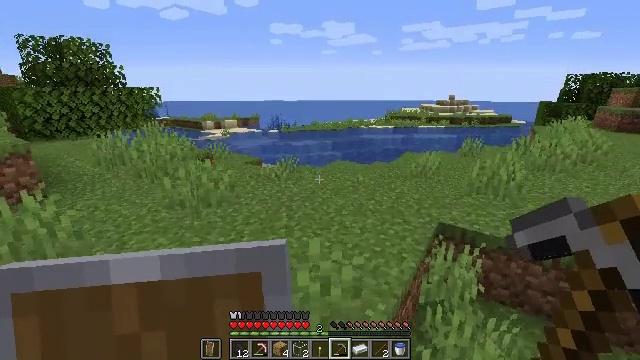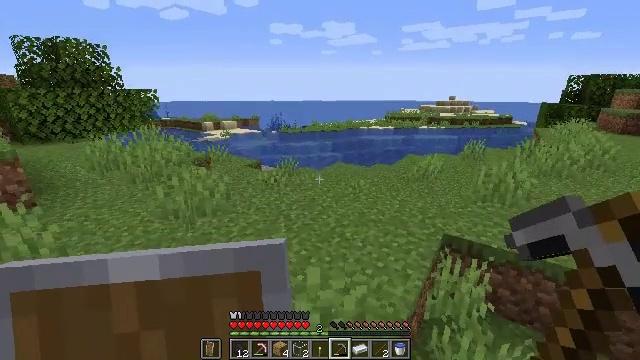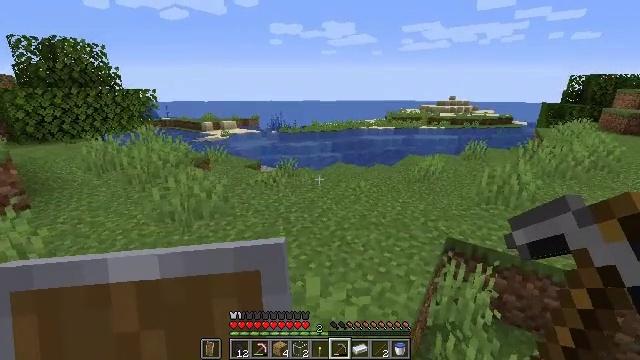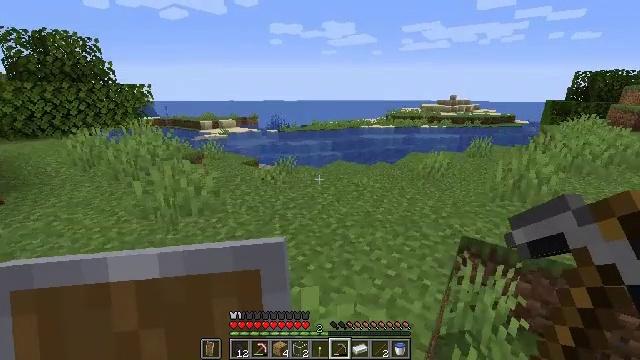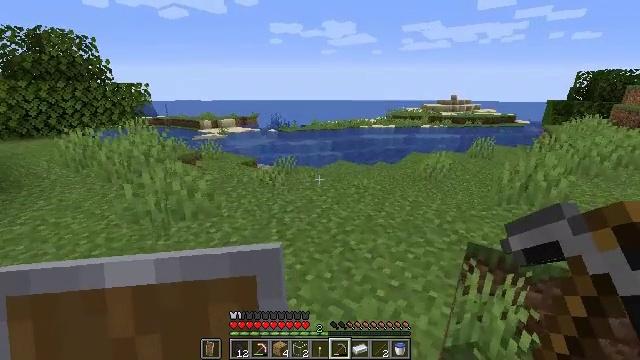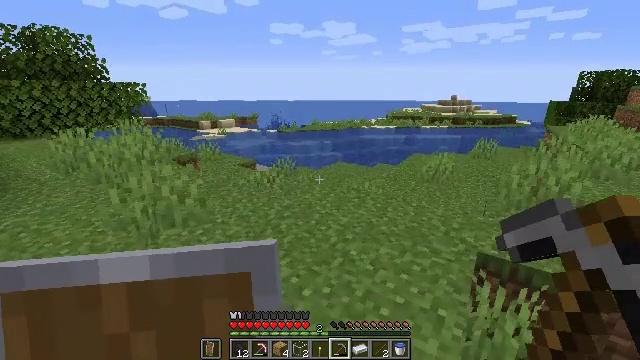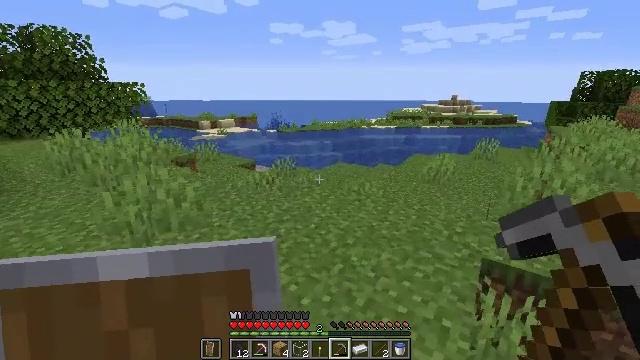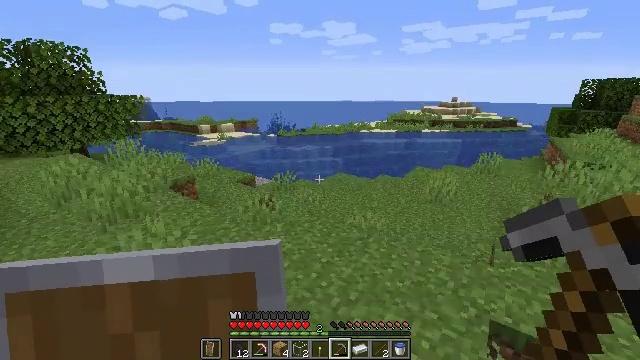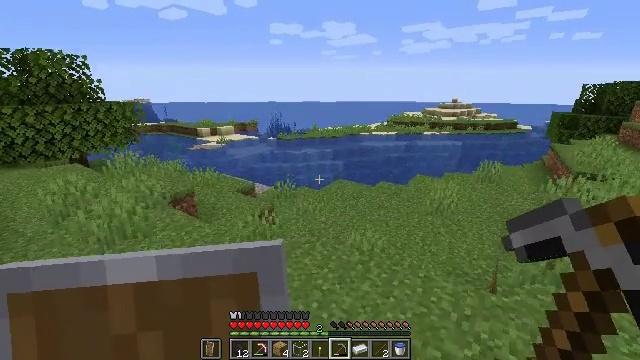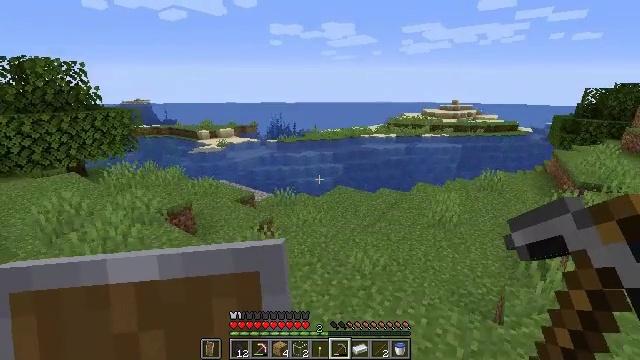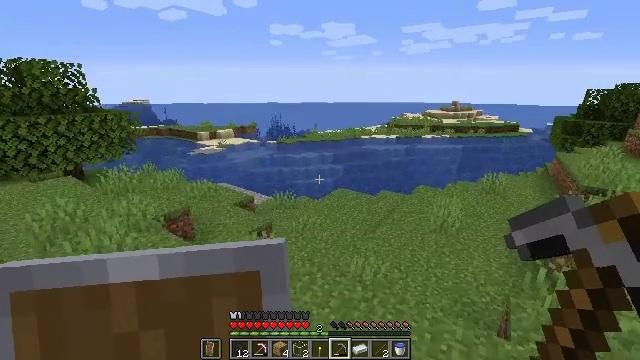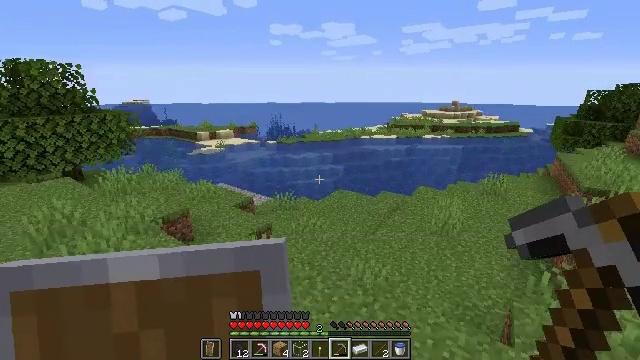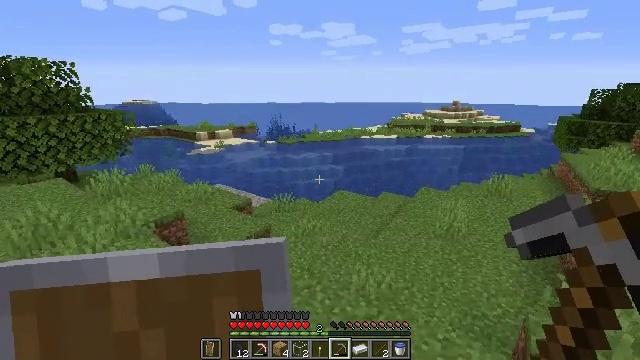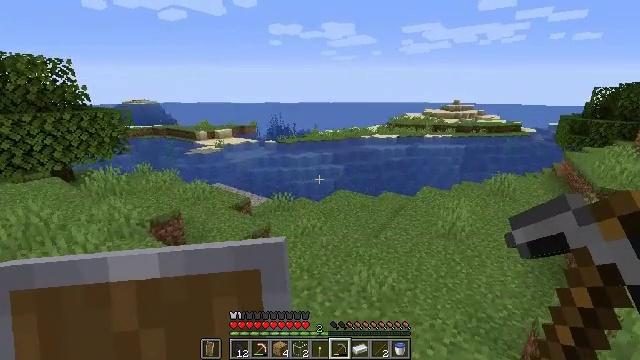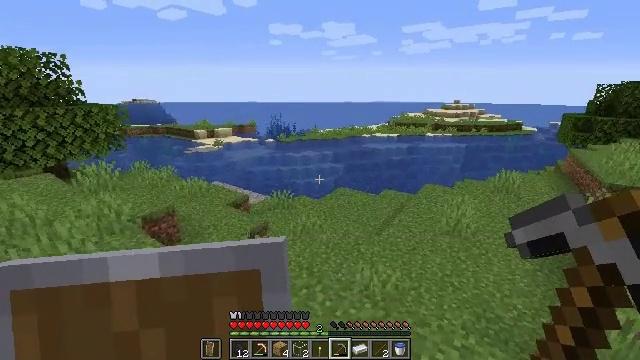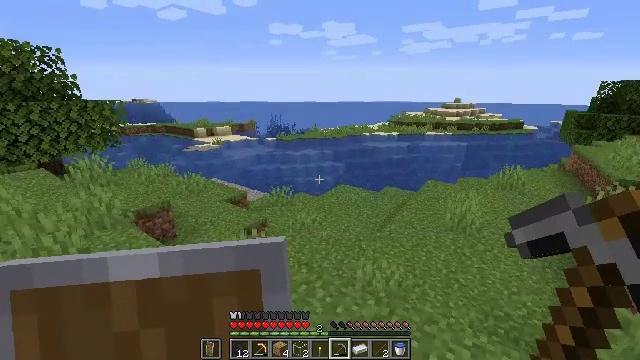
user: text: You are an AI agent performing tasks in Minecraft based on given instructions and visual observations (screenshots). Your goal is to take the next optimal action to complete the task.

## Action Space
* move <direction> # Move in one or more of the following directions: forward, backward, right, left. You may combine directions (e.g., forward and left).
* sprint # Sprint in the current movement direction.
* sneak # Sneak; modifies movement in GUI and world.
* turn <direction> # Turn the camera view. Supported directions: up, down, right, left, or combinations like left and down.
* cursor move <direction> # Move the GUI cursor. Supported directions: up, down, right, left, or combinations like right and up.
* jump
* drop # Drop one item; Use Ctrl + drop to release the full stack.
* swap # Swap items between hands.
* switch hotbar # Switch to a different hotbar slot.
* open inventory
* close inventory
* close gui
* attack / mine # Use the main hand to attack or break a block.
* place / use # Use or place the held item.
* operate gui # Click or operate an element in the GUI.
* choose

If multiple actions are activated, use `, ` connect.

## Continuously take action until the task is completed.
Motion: motion action
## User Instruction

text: Gather kelp plant by attacking it underwater.
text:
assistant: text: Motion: move forward, jump
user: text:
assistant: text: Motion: move forward, jump
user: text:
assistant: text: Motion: move forward, jump
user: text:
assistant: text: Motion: move forward, jump
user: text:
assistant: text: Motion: move forward, jump
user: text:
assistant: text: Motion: move forward, jump
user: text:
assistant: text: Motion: move forward, jump
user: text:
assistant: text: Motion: move forward, jump
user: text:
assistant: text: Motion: move forward, jump
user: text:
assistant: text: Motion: move forward, jump
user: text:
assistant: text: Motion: move forward, jump
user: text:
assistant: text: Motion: move forward, jump
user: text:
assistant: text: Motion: move forward, jump
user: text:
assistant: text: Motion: move forward, jump
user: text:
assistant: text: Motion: move forward, jump
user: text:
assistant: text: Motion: move forward, jump
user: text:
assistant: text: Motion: move forward, jump
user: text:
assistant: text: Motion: move forward, jump
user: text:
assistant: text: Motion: move forward, jump
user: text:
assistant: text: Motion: move forward, jump
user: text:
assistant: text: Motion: move forward, jump
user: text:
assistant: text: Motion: move forward, jump
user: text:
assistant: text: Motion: move forward, jump
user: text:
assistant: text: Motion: move forward, jump
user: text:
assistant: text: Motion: move forward, jump
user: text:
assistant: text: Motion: move forward, jump
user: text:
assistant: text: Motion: move forward, jump
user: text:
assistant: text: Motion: move forward, jump
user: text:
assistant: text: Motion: move forward, jump
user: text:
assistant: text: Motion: move forward, jump